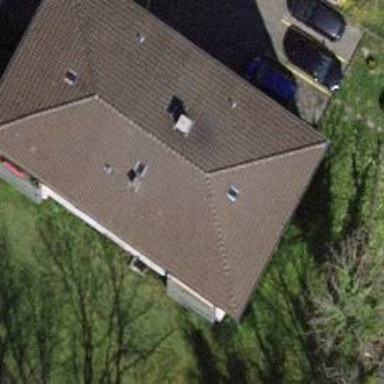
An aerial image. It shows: Hipped roof on apartment building.